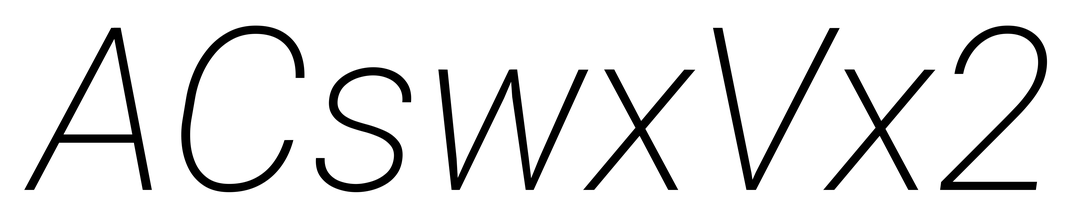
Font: Roboto-Italic_ExtraLight_Italic